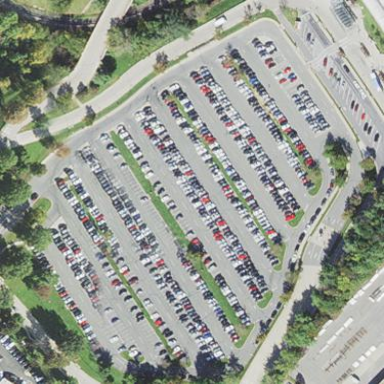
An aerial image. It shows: Parking area with surface dedicated for park and ride.